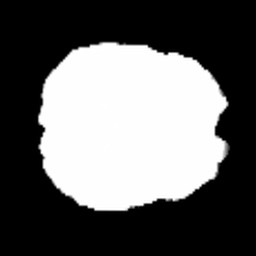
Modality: FA
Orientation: axial
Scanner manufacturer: siemens
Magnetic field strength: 3 T
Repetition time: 3.6 s
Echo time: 0.092 s